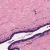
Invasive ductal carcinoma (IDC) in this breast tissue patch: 0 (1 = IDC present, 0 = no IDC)